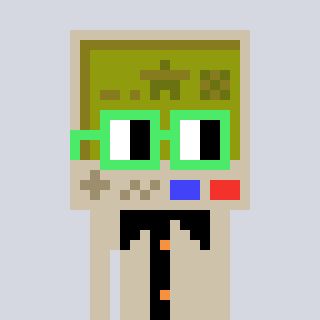
a pixel art character with square light green glasses, a gameboy-shaped head and a bege-colored body on a cool background